Aerial crown-view tile of a tropical tree (Barro Colorado Island, Panama), acquired 20241014:
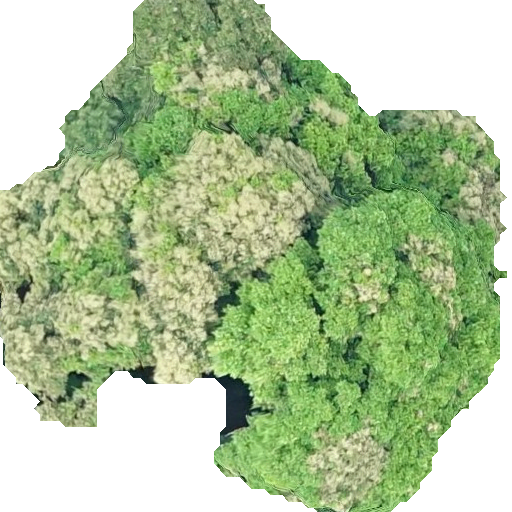
Species: Prioria copaifera
GBIF accepted scientific name: Prioria copaifera
Crown area: 281.015 m²